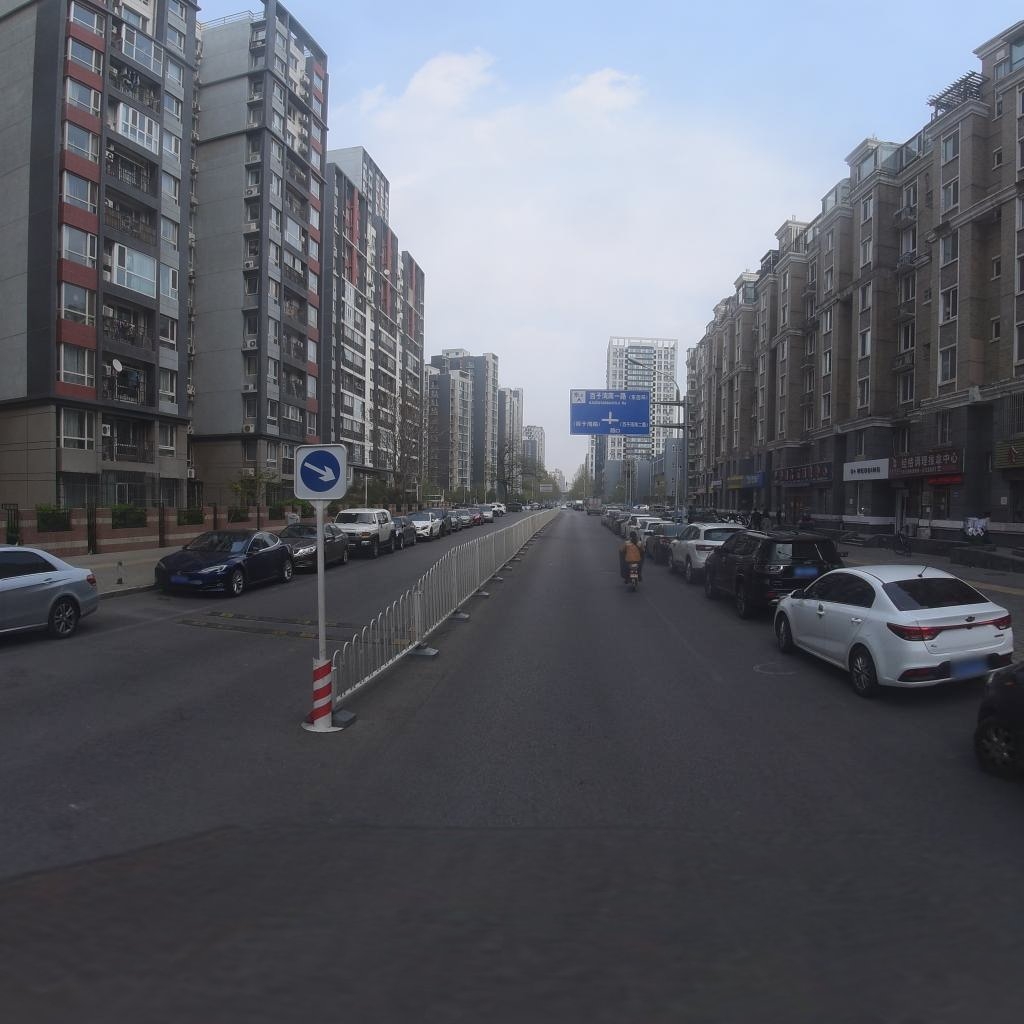
Region: Chaoyang
Road damage annotations: longitudinal crack, manhole cover